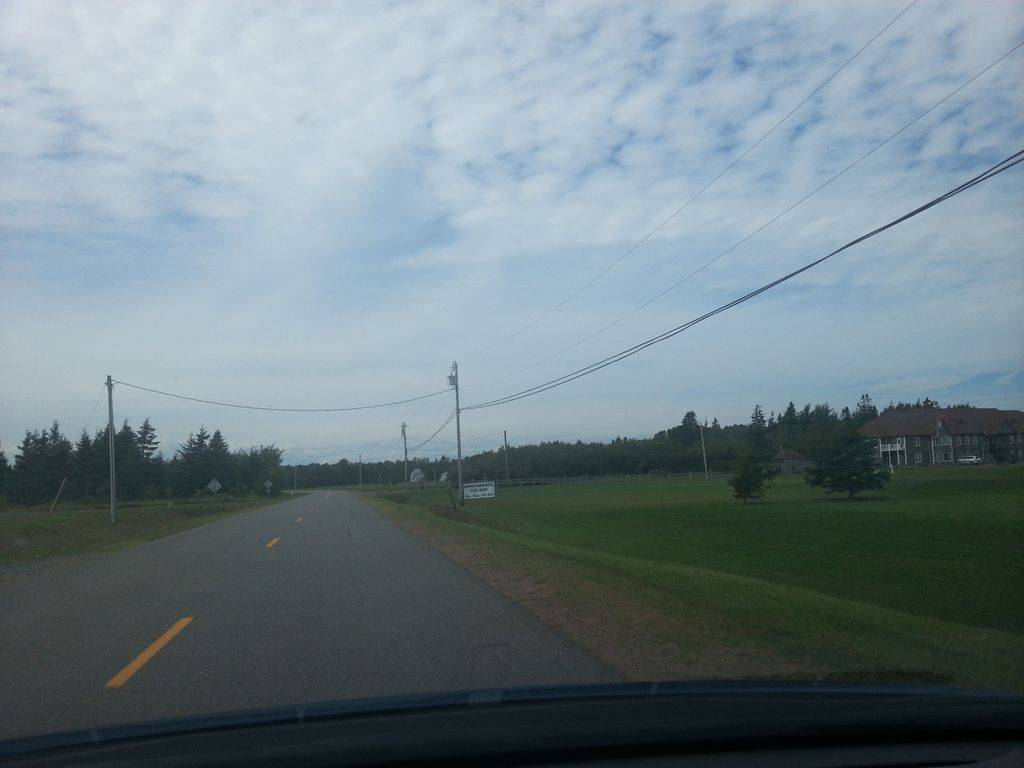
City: charlottetown